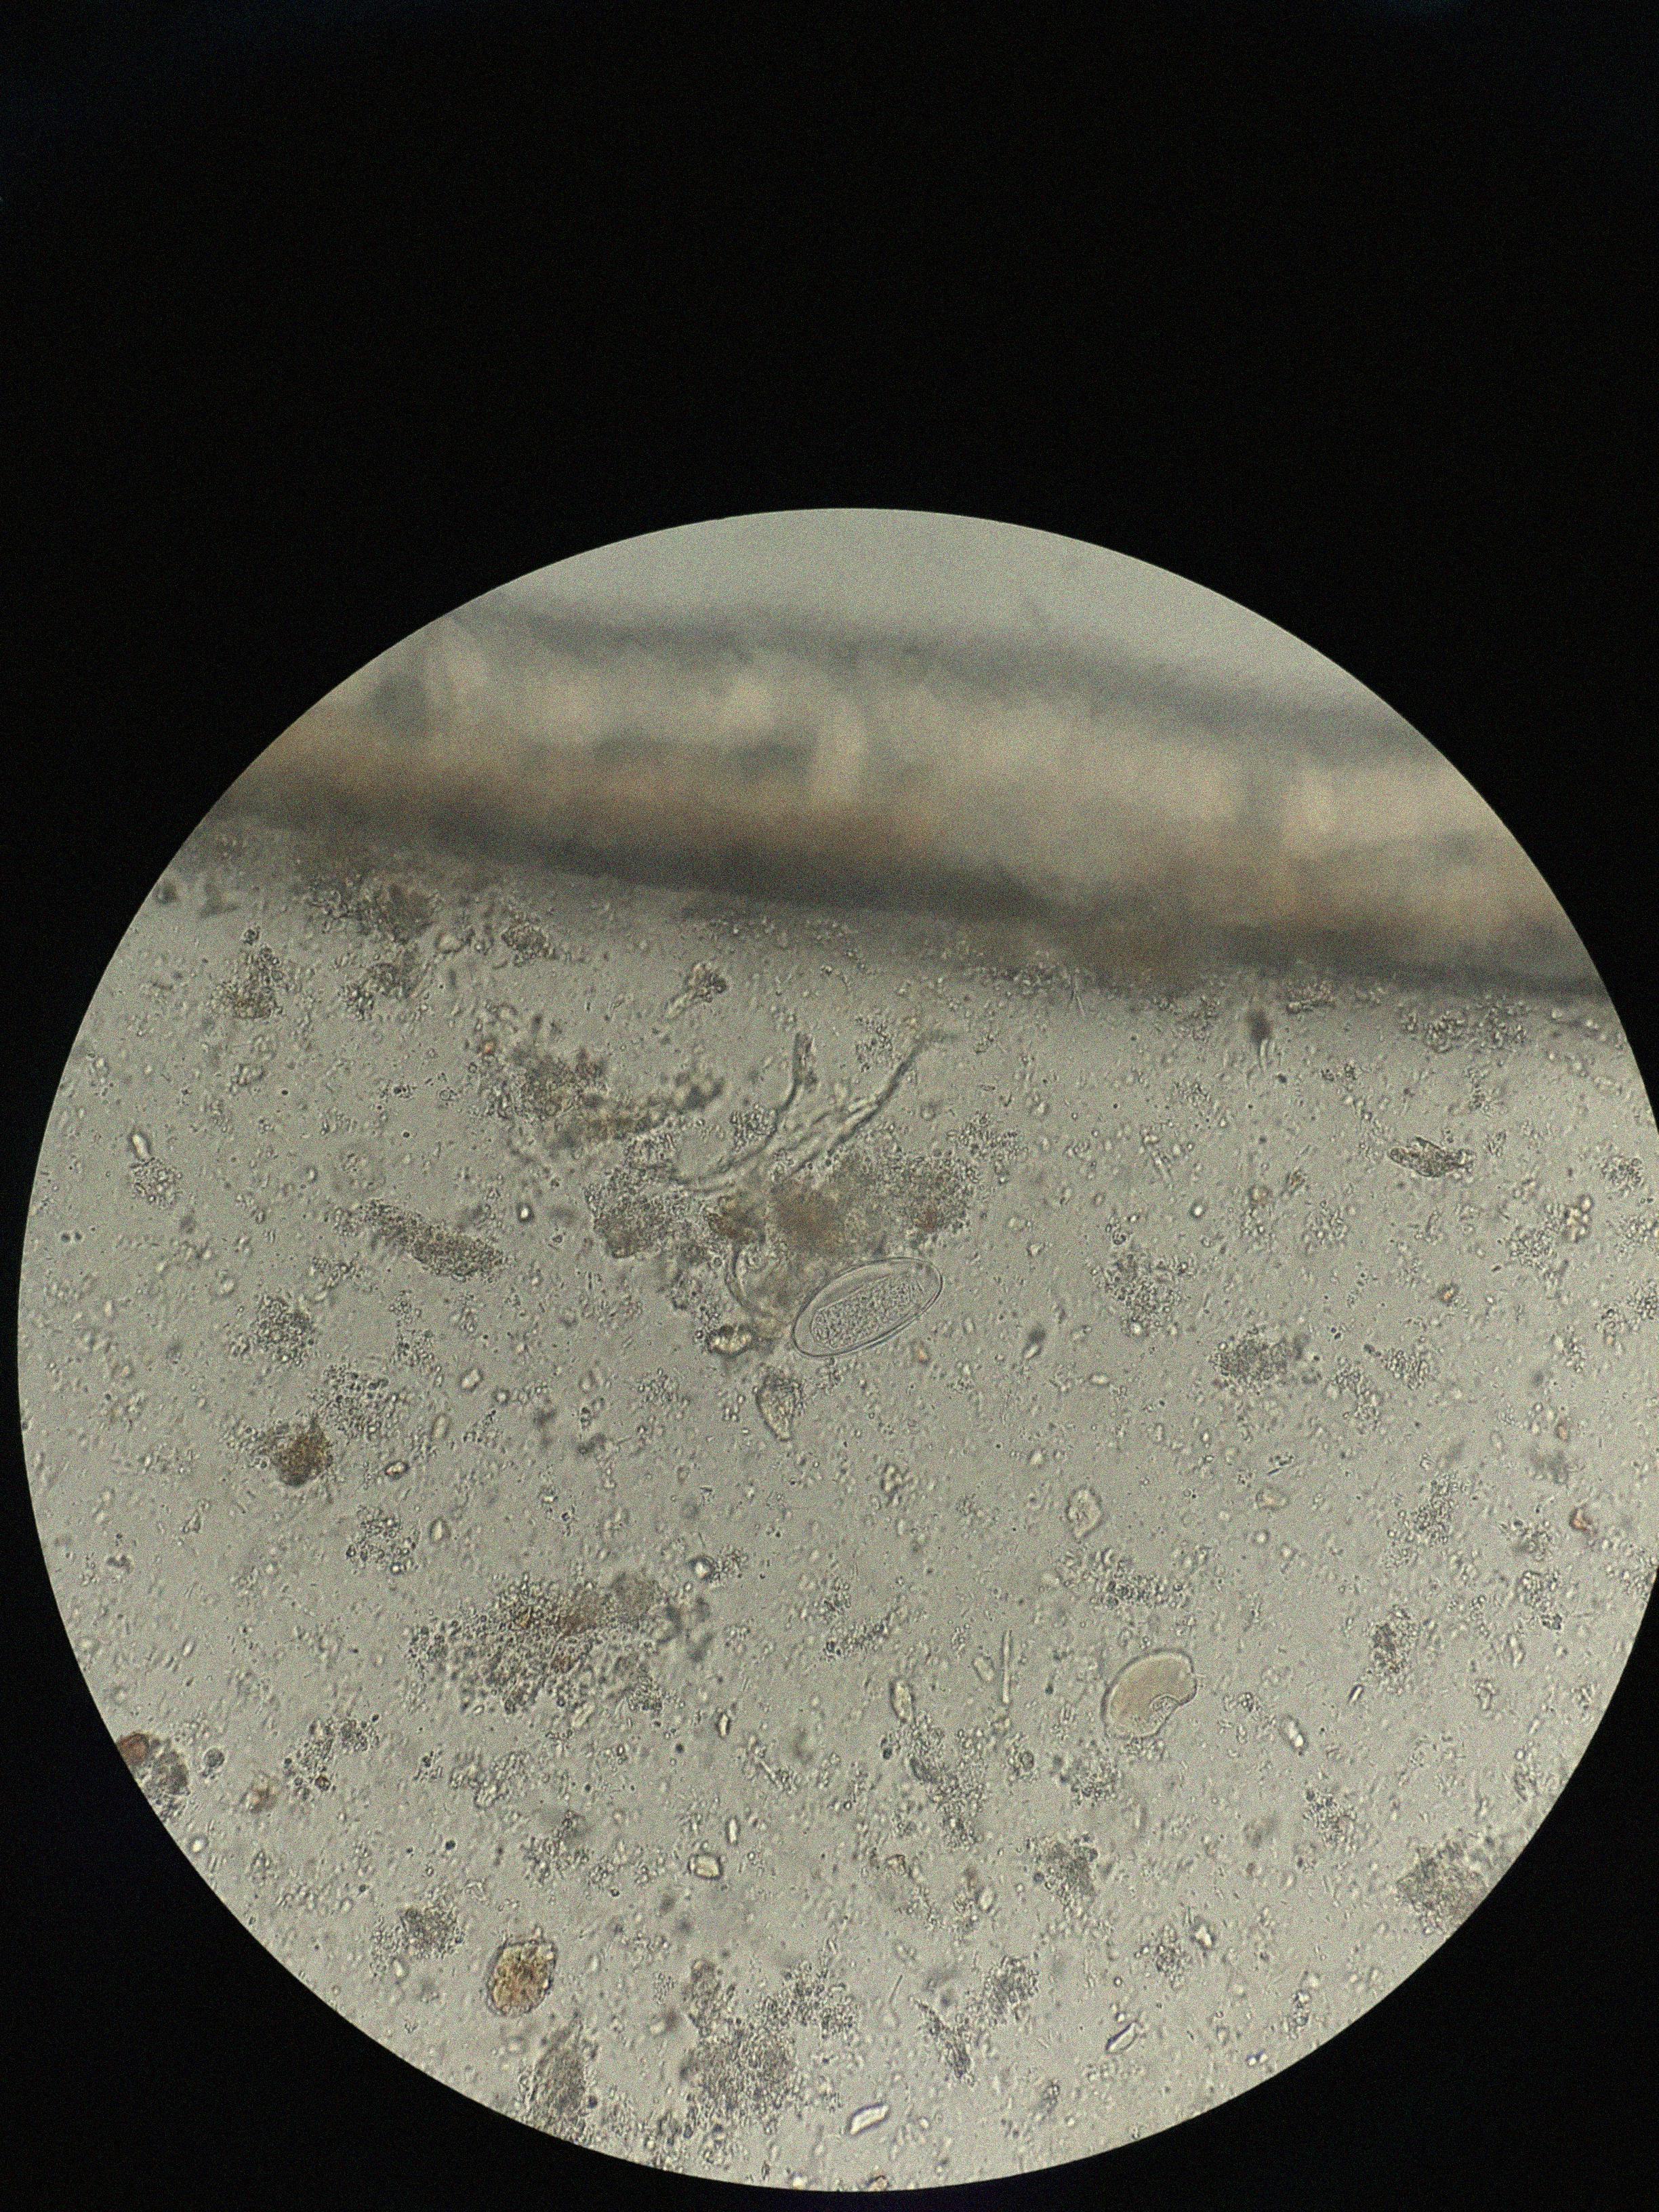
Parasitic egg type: Enterobius vermicularis